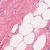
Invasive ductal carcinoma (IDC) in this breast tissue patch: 0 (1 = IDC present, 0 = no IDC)